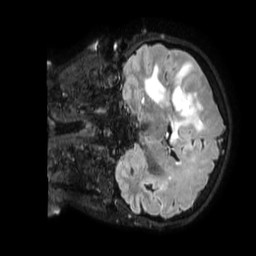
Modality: FLAIR
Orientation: coronal
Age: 70
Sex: female
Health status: ill
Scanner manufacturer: philips
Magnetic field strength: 3 T
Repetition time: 4.8 s
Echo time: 0.34 s